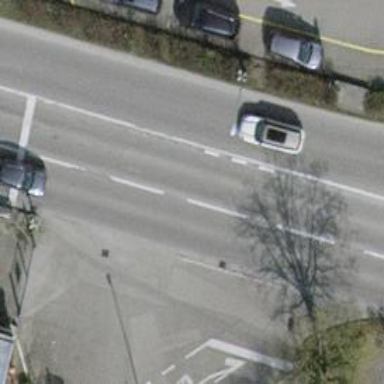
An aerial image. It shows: Road with traffic signals.